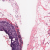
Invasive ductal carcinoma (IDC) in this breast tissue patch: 0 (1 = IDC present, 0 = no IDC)